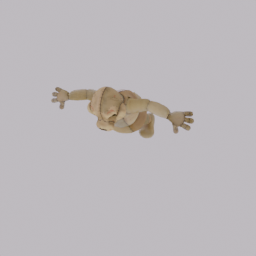
Label: animals